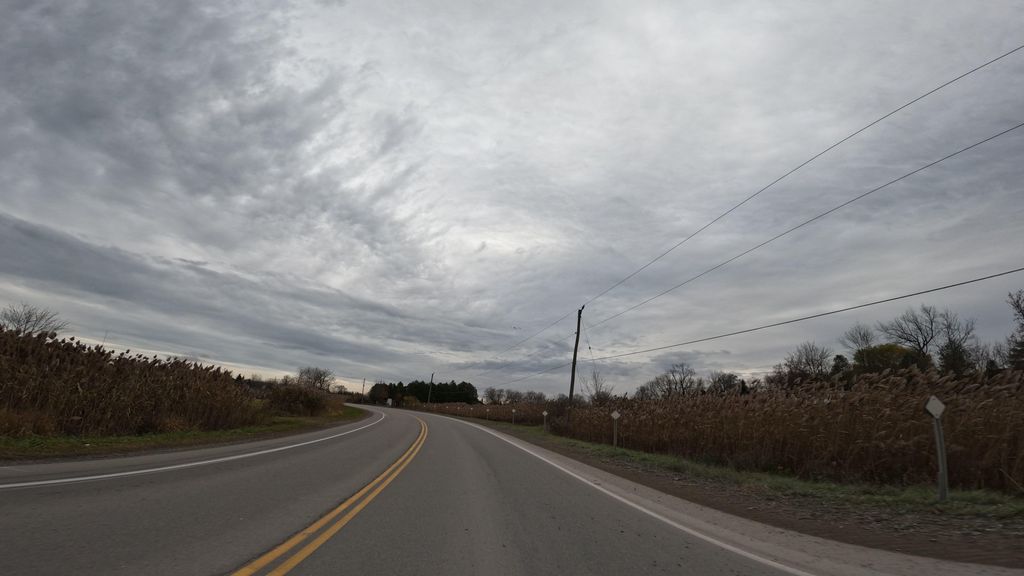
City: hamilton